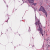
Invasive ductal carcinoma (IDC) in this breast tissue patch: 0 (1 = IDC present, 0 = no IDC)